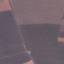
Label: AnnualCrop